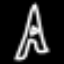
Label: The Eiffel Tower